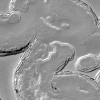
Atmospheric dust classification: not_dusty